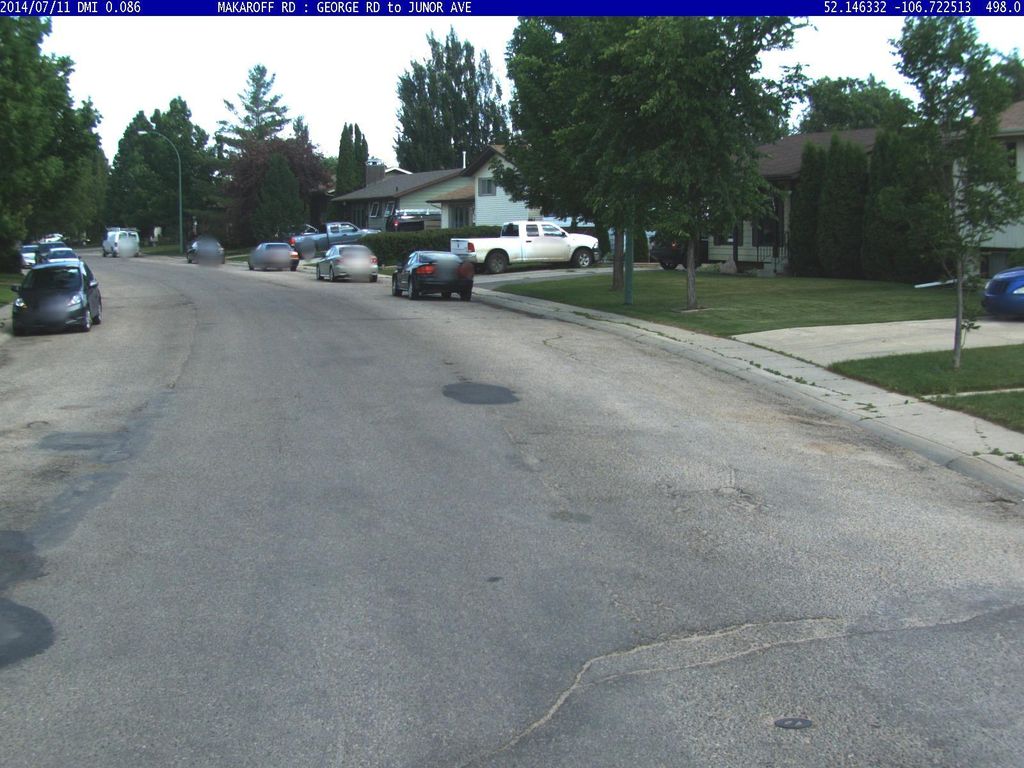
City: saskatoon